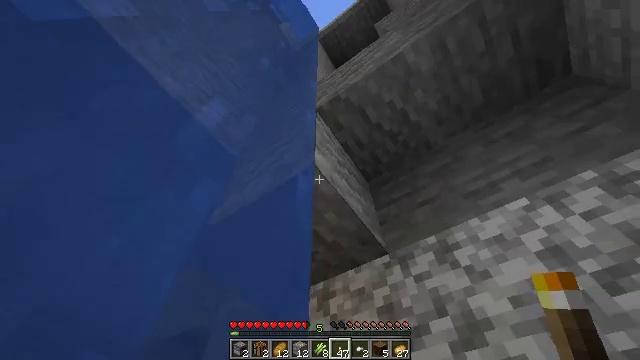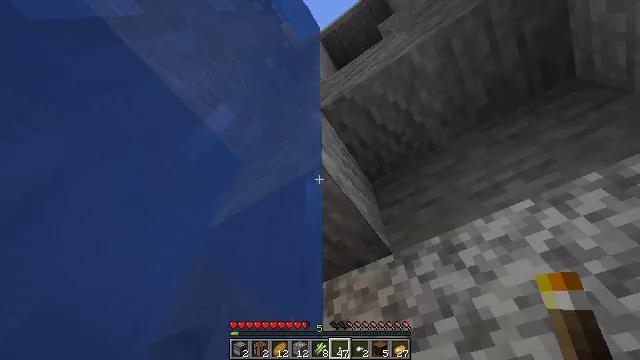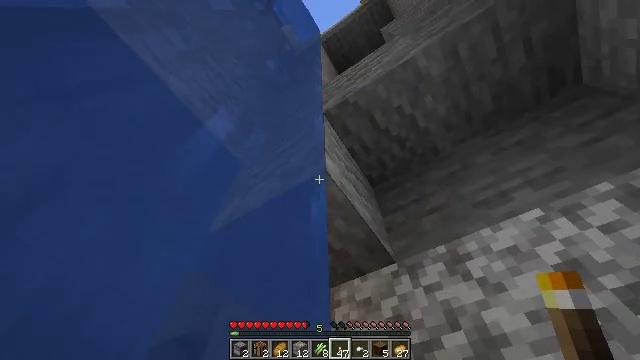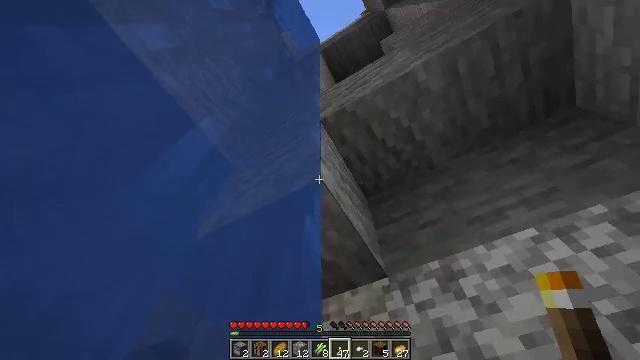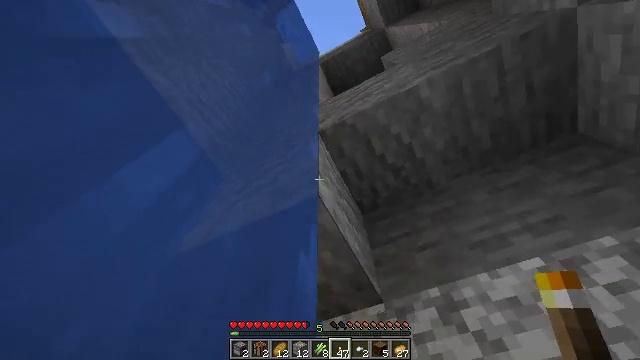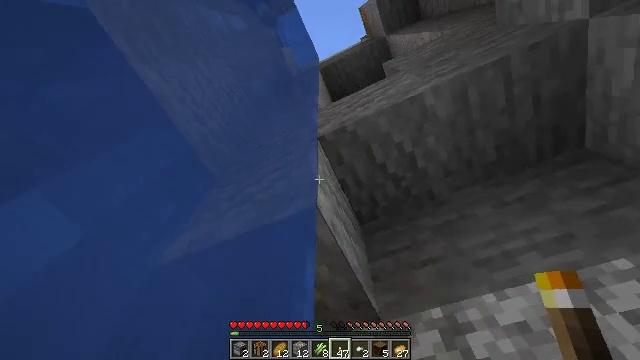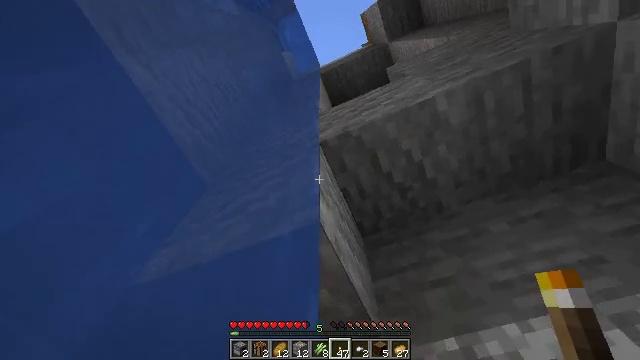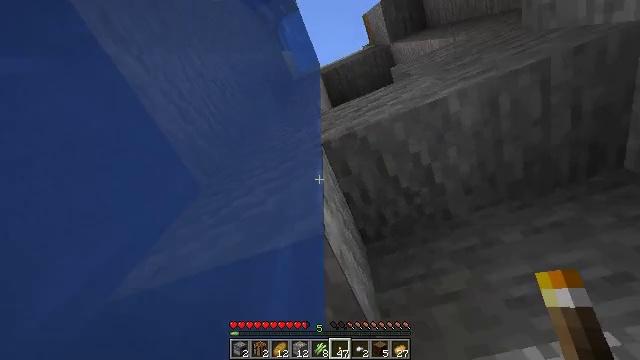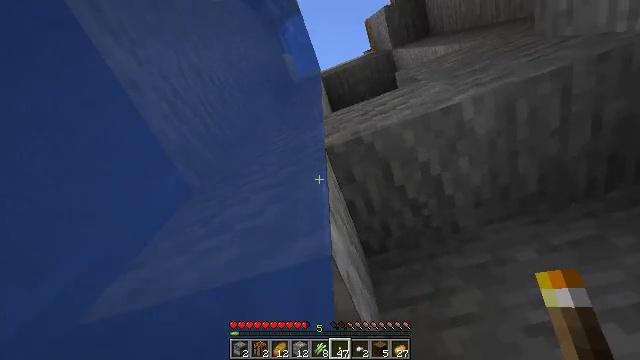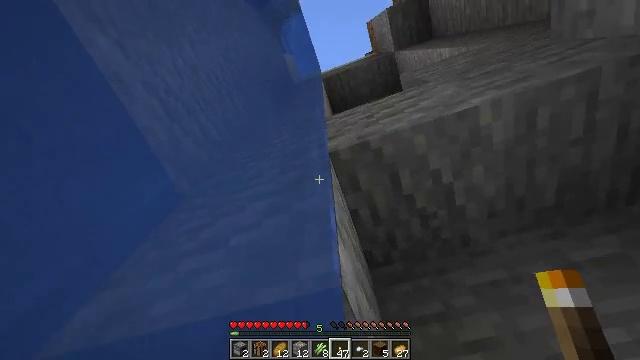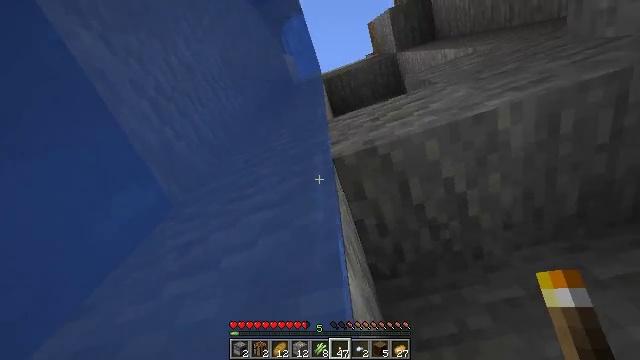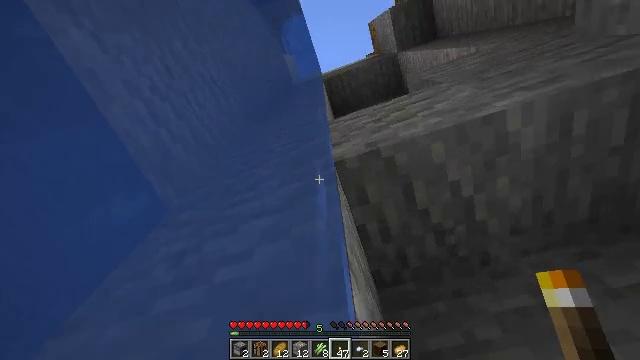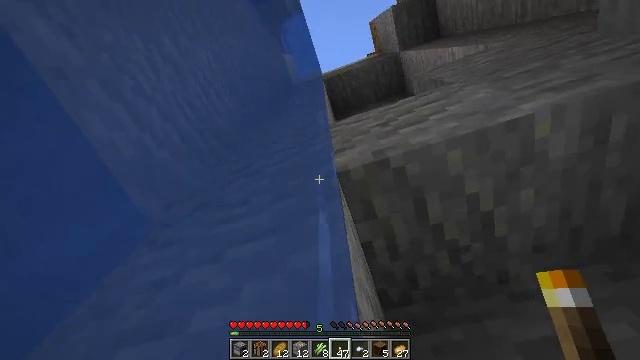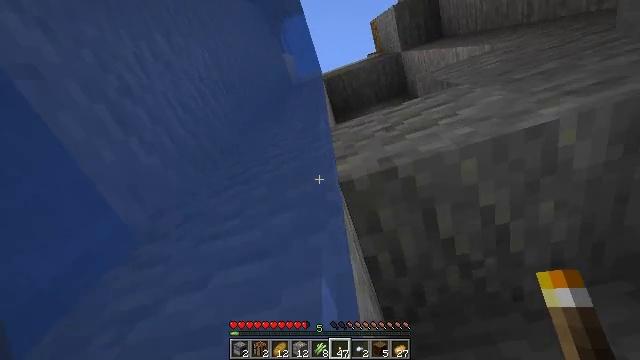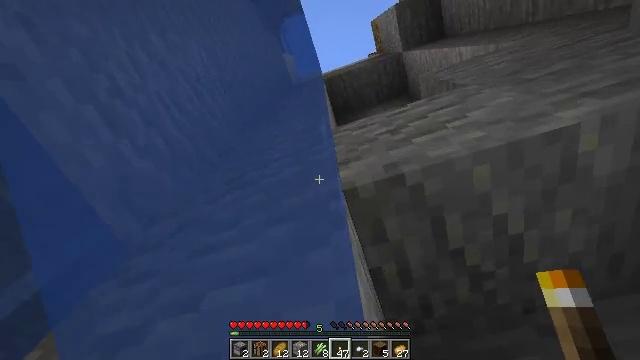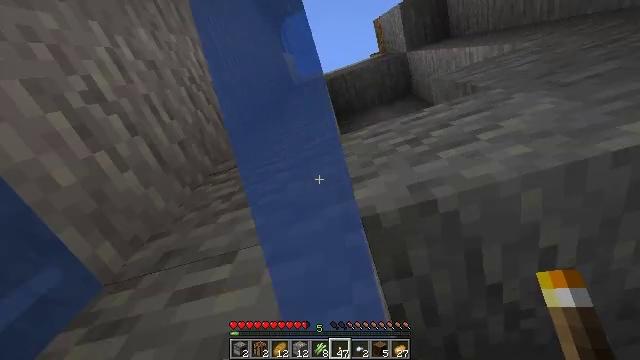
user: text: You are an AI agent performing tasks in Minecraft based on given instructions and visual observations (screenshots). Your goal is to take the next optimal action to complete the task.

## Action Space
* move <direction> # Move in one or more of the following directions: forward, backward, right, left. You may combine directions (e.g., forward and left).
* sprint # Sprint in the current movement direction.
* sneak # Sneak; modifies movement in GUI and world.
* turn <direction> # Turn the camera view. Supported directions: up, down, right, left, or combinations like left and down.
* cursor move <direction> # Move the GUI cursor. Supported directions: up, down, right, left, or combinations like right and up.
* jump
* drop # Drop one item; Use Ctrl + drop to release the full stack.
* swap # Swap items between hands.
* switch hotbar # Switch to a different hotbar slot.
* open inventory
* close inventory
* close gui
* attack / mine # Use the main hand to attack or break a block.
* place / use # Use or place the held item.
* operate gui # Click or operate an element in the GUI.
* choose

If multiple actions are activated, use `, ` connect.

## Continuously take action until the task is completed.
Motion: motion action
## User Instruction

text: Remove a brown wool block from the inventory.
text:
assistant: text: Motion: move forward and move left, jump
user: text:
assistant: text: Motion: move forward and move left, jump
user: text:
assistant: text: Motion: move forward and move left, turn right and up, jump
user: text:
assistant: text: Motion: move forward and move left, turn right and up, jump
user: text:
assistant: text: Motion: move forward and move left, turn right and up, jump
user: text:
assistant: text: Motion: move forward and move left, turn right and up, jump
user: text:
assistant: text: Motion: move forward and move left, turn right, jump
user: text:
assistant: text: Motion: move left, turn right, jump
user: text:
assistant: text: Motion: turn right, jump
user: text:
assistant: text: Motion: jump
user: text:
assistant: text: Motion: jump
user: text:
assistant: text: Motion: jump
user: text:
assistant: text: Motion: move left, jump
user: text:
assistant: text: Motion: move left, jump
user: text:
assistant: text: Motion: move left, jump
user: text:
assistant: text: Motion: move left, jump
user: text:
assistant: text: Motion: jump
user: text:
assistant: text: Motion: move left, jump
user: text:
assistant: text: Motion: move left, turn right, jump
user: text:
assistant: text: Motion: move left, turn right, jump
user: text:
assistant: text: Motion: turn right, jump
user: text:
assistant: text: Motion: turn right and down, jump
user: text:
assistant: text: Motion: turn right and down, jump
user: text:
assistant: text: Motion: turn right and down, jump
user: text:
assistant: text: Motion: turn right and down, jump
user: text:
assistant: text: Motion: turn right and down, jump
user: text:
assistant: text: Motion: turn right and down, jump
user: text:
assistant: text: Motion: turn right and down, jump
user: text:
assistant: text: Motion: turn right and down, jump
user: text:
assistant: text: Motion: turn down, jump